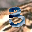
Label: 3